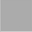
Piece: xx